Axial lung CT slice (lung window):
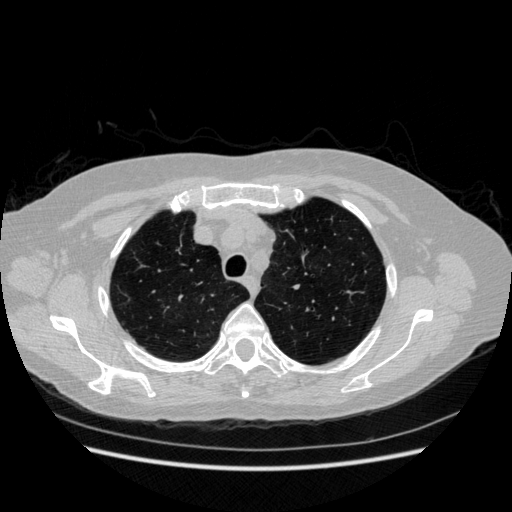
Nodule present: no